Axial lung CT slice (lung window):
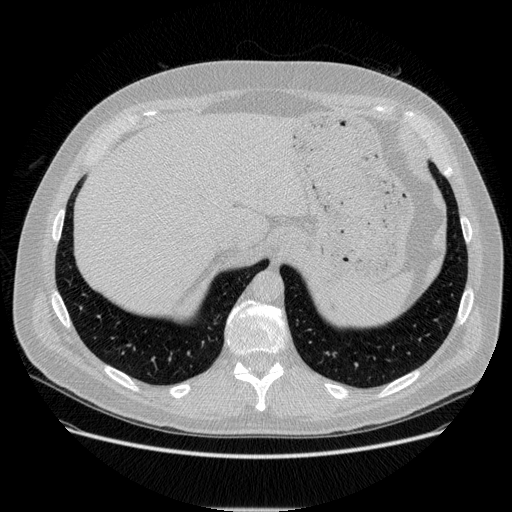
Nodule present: no